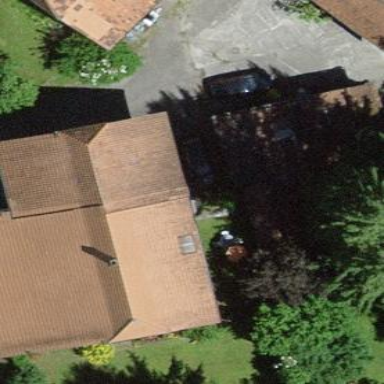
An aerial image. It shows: Residential building.